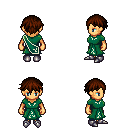
a pixel art fantasy rpg character, female body template, human, tanned skin, sash dress, magenta pants, brown short bangs hairstyle, metal boots, four views (front, back, left, right), 2x2 character sprite sheet, small pixel art, hard edges, no anti-aliasing